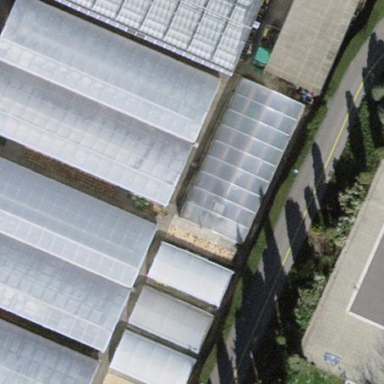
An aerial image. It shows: Greenhouse.